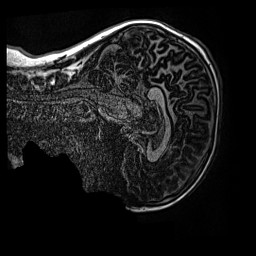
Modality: MP2RAGE
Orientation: sagittal
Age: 13
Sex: male
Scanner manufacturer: siemens
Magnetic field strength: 3 T
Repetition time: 4 s
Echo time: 0.00299 s